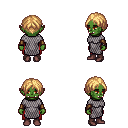
a pixel art fantasy rpg character, female body template, orc, green skin, chain mail, red pants, light blonde parted hairstyle, cloth bracers, maroon shoes, four views (front, back, left, right), 2x2 character sprite sheet, small pixel art, hard edges, no anti-aliasing